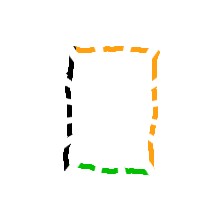
Shape: rectangle